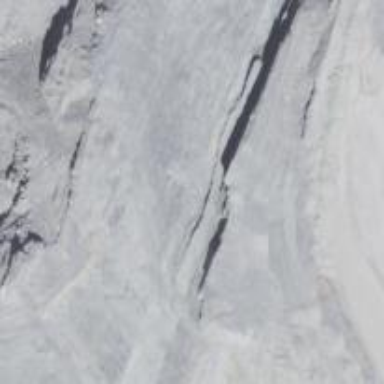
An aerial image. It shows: Quarry area.